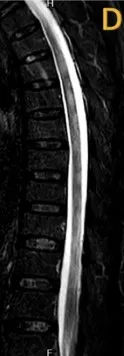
STIR-weighted. Spinal magnetic resonance imaging illustrates multifocal regions of heightened signal intensity at the C2-C6, T2-T7, and T10-T11 levels, indicative of multifocal longitudinal myelitis. The findings are compatible with the patient's symptoms.
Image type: radiology (mri)